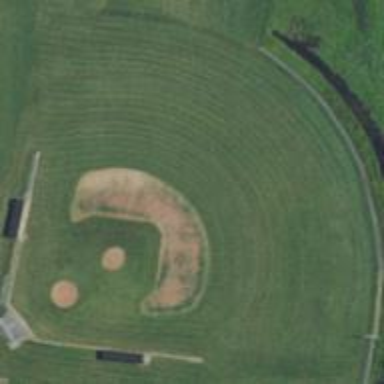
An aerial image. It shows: Baseball pitch for leisure land activities.